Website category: sports
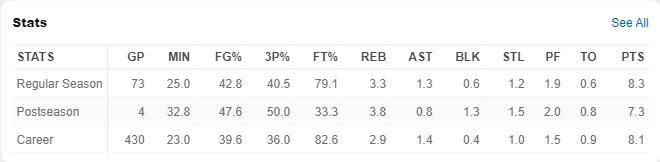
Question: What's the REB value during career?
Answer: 2.9

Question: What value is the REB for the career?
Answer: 2.9

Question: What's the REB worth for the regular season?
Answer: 3.3

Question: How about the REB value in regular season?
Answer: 3.3

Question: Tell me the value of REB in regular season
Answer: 3.3

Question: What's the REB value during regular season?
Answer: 3.3

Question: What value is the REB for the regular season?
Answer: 3.3

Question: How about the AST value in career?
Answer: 1.4

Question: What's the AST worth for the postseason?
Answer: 0.8

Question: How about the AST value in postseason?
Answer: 0.8

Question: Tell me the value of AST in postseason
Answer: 0.8

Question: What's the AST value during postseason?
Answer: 0.8

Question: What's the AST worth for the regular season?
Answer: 1.3

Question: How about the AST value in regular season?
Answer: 1.3

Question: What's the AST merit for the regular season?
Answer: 1.3

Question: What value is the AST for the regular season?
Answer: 1.3

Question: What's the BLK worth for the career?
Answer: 0.4

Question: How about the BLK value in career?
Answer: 0.4

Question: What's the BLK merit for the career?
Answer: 0.4

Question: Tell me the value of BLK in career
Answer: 0.4

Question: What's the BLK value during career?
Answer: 0.4

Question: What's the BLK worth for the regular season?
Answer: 0.6

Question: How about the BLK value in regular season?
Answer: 0.6

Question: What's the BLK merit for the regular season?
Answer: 0.6

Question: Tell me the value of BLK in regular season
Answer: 0.6

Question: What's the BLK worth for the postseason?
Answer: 1.3

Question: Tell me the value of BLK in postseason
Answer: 1.3

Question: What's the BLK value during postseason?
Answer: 1.3

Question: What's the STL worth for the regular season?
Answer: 1.2

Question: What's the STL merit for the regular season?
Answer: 1.2

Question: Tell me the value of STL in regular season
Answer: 1.2

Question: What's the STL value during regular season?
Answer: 1.2

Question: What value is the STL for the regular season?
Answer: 1.2

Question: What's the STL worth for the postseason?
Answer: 1.5

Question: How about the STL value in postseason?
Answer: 1.5

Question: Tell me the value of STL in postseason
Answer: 1.5

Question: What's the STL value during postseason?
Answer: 1.5

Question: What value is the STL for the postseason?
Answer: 1.5

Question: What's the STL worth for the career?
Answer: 1.0

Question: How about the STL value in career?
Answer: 1.0

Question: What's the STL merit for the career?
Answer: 1.0

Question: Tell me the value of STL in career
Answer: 1.0

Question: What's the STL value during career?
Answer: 1.0

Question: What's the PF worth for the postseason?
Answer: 2.0

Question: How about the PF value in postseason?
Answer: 2.0

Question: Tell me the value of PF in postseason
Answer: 2.0

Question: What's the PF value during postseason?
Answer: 2.0

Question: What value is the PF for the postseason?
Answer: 2.0

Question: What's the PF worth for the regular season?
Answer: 1.9

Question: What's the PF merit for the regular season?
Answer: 1.9

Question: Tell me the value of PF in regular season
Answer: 1.9

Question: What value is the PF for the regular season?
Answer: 1.9

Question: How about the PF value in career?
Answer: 1.5

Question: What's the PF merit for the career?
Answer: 1.5

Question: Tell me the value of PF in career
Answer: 1.5

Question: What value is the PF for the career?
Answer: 1.5

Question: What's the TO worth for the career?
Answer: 0.9

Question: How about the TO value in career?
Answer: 0.9

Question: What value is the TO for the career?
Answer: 0.9

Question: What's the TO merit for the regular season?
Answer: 0.6

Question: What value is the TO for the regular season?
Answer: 0.6

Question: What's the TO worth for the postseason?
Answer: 0.8

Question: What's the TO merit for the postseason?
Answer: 0.8

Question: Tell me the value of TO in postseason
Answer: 0.8